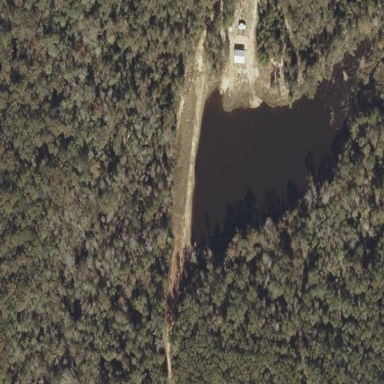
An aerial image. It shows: Pond with natural water.